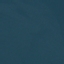
Land use / land cover class: SeaLake